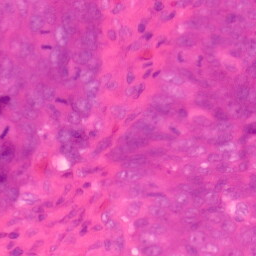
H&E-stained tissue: Colon